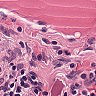
Metastatic tissue present: no